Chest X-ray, PA view. Patient: 74 years old, sex M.
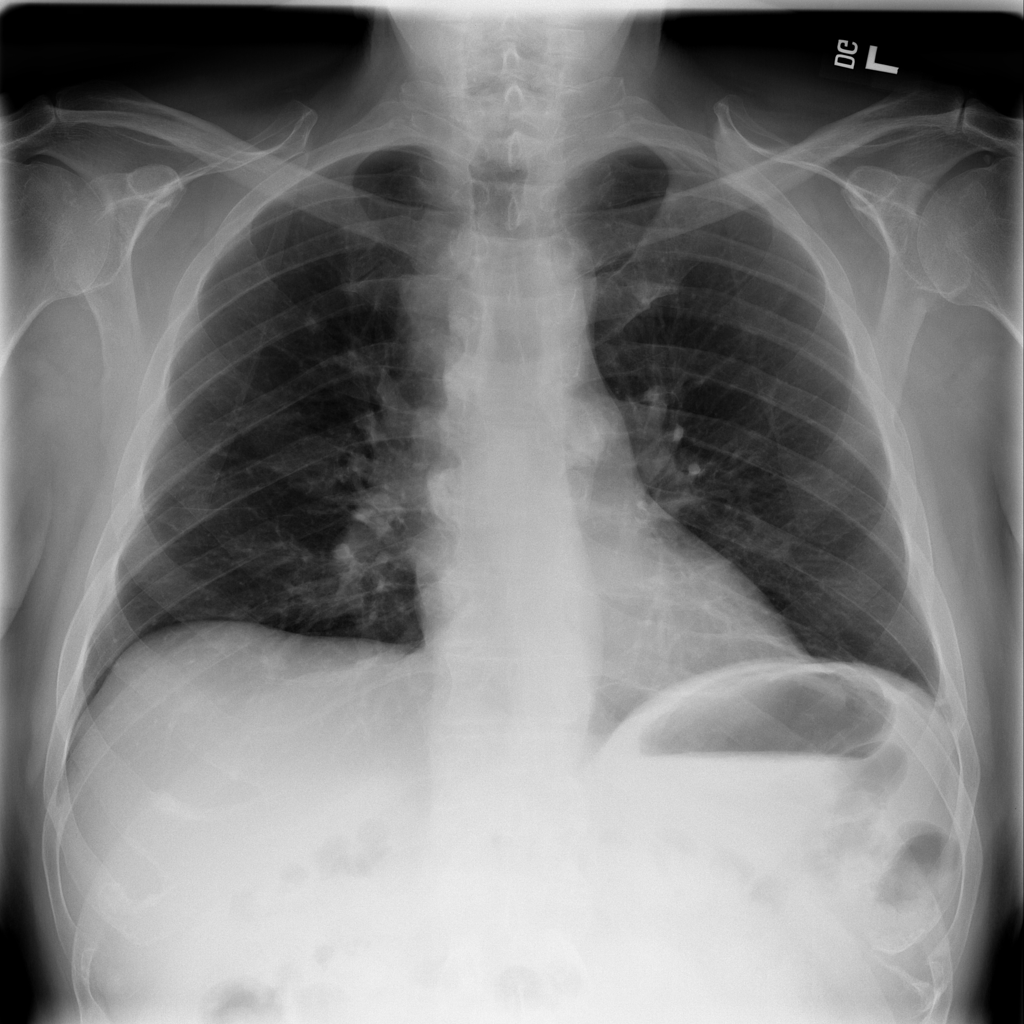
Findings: No Finding